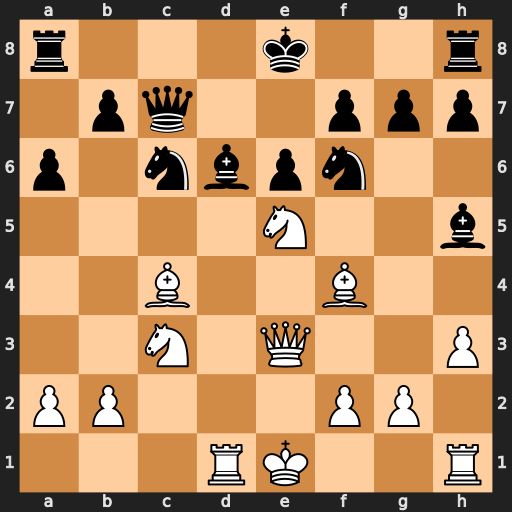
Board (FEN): r3k2r/1pq2ppp/p1nbpn2/4N2b/2B2B2/2N1Q2P/PP3PP1/3RK2R
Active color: w
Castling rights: Kkq
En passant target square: -
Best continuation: Rxd6 Qxd6 Nxf7